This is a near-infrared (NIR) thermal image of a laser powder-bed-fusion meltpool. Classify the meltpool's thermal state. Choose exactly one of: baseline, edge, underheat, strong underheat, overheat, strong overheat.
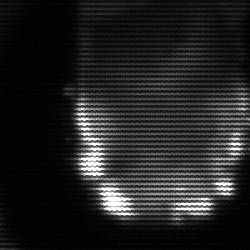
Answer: baseline